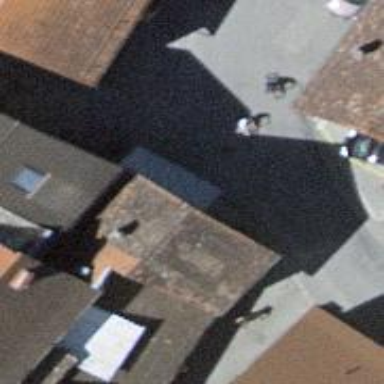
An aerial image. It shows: Alley classified as service road.